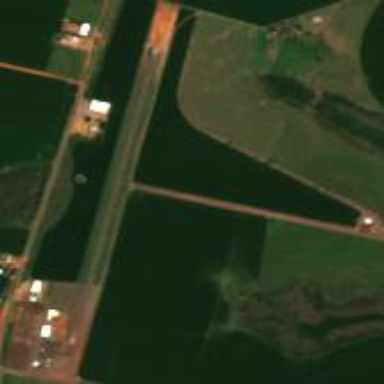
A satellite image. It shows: Aerodrome with paved runway.